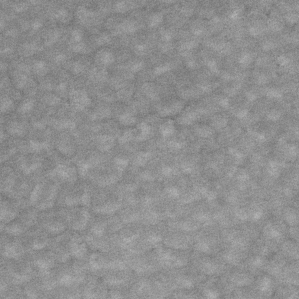
Label: frost